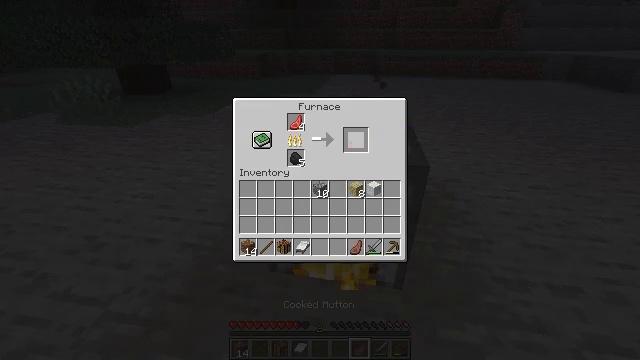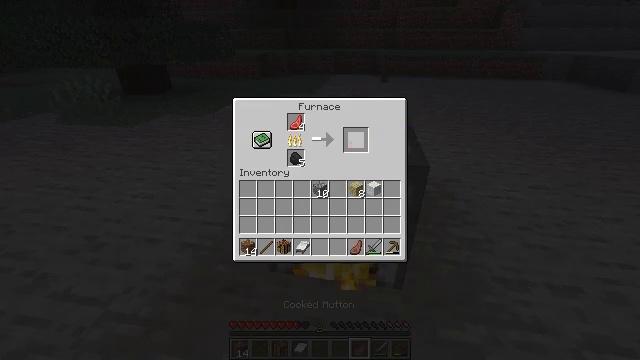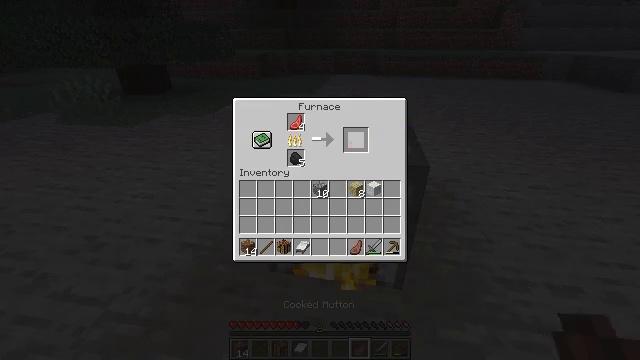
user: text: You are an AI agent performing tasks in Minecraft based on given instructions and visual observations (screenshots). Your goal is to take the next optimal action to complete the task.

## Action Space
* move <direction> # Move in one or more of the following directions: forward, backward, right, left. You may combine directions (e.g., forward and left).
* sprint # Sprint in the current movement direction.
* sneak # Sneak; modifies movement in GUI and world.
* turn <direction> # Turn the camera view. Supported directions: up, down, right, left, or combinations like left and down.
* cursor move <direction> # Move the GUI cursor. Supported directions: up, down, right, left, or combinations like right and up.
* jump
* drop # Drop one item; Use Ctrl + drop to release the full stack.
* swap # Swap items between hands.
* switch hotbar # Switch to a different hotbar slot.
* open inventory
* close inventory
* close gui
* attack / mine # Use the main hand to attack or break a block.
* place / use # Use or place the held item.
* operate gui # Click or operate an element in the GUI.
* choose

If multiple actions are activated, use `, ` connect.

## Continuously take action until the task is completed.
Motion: motion action
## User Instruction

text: Use the furnace to make cooked mutton.
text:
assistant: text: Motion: sneak
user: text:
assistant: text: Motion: sneak
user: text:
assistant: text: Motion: sneak